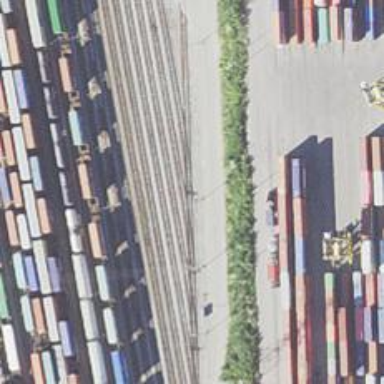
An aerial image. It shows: Railway yard used for servicing trains.